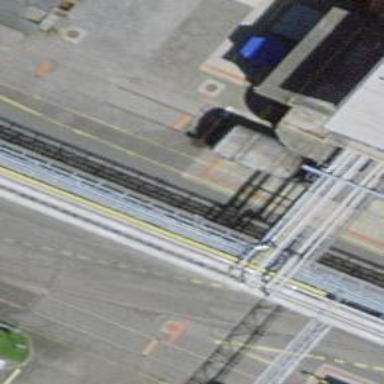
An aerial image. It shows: Railway switch.